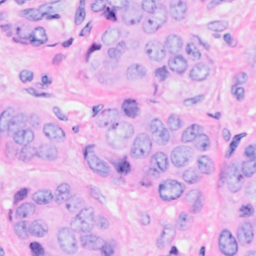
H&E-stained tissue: Breast